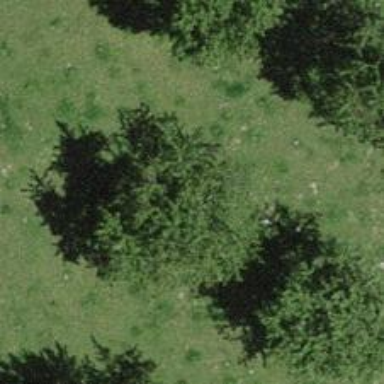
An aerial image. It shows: Agricultural area with broadleaved deciduous trees.